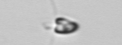
Label: Pyramimonas